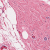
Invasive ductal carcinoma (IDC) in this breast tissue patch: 0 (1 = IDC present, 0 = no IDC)